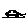
Label: car